Question: I'm attempting to create a scrollview with embedded UITextViews. I plan to change the content of the UITextView at runtime. I'm having problems getting the desired effect of my layout using Auto-Layout.
I'd like the UITextViews to wrap at the trailing view. And, push all the other UILabels and UITextViews down. I've been able to get this to work in portrait alone, but when the device is rotated it becomes wonky.
I've disabled scrolling on both UITextViews, both in the Storyboard and code.

I've also added constraints outlets and attempted to change them in code using the 'UIDevice.currentDevice().orientation.isLandscape.boolValue' but I cannot seem to find a combination of constraints which will create my desired effect.
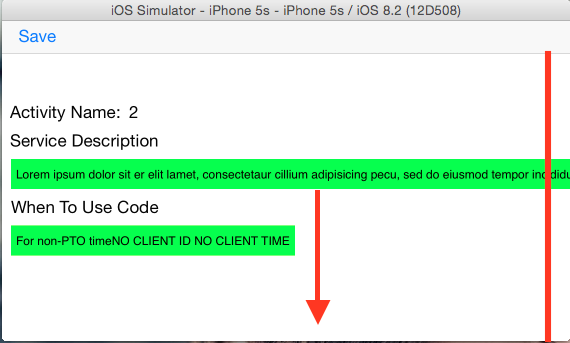
Answer: A better way to do this would be to use a static UITableView.
I showed an example of how to do this with code and screenshots on my blog.
<URL>